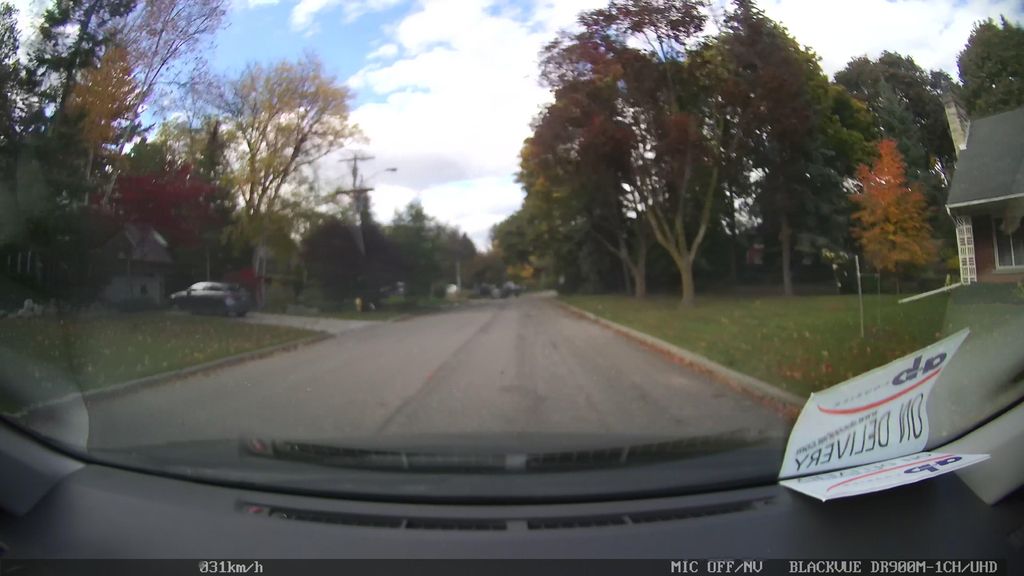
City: toronto